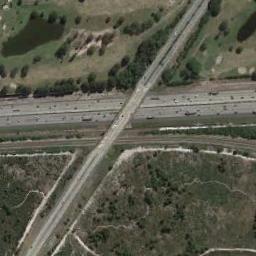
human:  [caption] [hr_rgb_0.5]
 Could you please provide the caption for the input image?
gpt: There are many cars on the road under the overpass .

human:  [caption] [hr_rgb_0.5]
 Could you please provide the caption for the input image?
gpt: The cross-line overpass is over the road and a railway on the green space .

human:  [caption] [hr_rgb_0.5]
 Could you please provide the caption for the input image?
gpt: On the highway, There is an overpass .

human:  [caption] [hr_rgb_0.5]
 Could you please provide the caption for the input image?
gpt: The overpass is next to the grass and some trees .

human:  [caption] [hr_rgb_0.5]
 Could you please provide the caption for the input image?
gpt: There are some green trees and a lake beside the overpass .